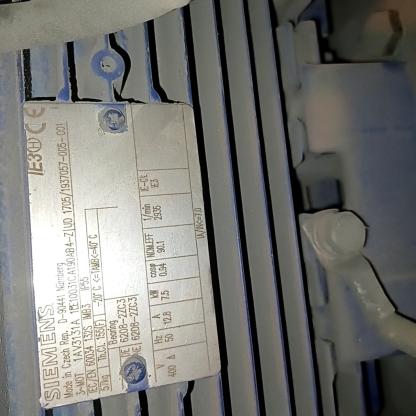
Klasa: tabliczka-znamionowa